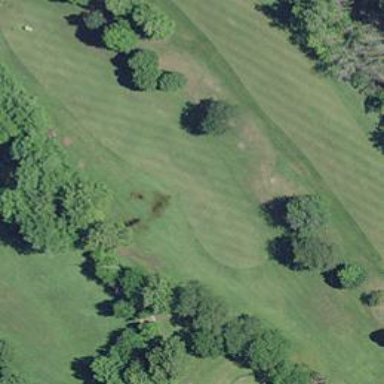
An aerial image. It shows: Well-maintained grassy golf fairway for the sport of golf.